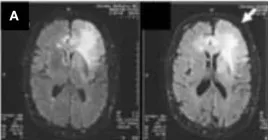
FLAIR images A. D) and after administration of IV acyclovir (ACV d).
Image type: radiology (mri)